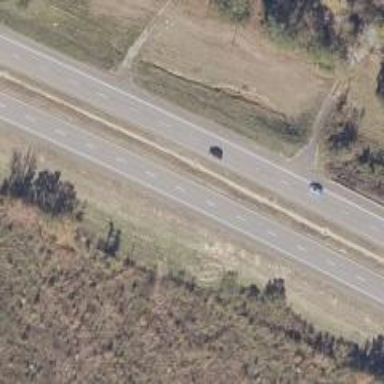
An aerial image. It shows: Trunk highway with dual carriageway.